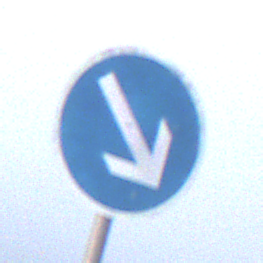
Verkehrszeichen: VorgeschriebeneVorbeifahrtRechts
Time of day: SunriseSunset
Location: Outdoor (Nature)
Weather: Overcast
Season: NotSpecified
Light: Natural